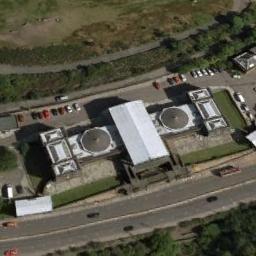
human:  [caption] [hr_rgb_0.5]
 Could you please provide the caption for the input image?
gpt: There is a church between the road and the open place .

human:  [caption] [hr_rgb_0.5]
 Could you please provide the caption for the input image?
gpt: The church with two circular pointed domes and the rest of the church has a white sloping roof .

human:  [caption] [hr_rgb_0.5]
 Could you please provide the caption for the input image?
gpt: This is a smaller church .

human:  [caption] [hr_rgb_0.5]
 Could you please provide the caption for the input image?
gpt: A cathedral with a gray roof  The main house in the middle of the church has two circular roofs  There are many trees and parked vehicles around the church .

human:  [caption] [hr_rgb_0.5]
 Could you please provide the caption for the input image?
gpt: Many cars are near the church .